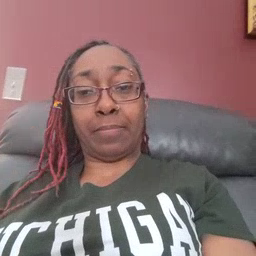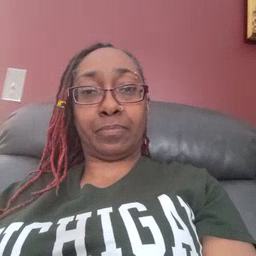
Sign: why